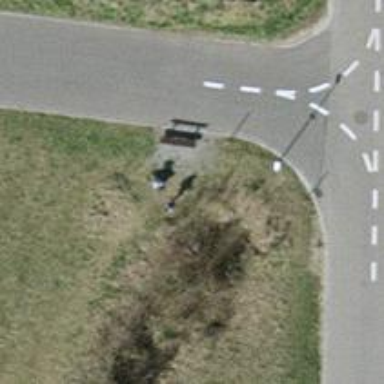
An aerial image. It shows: Bench.